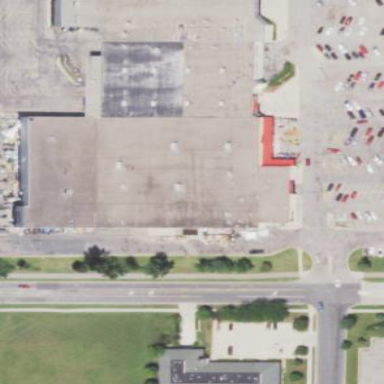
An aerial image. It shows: Retail building that houses agrarian shop.